Chest X-ray:
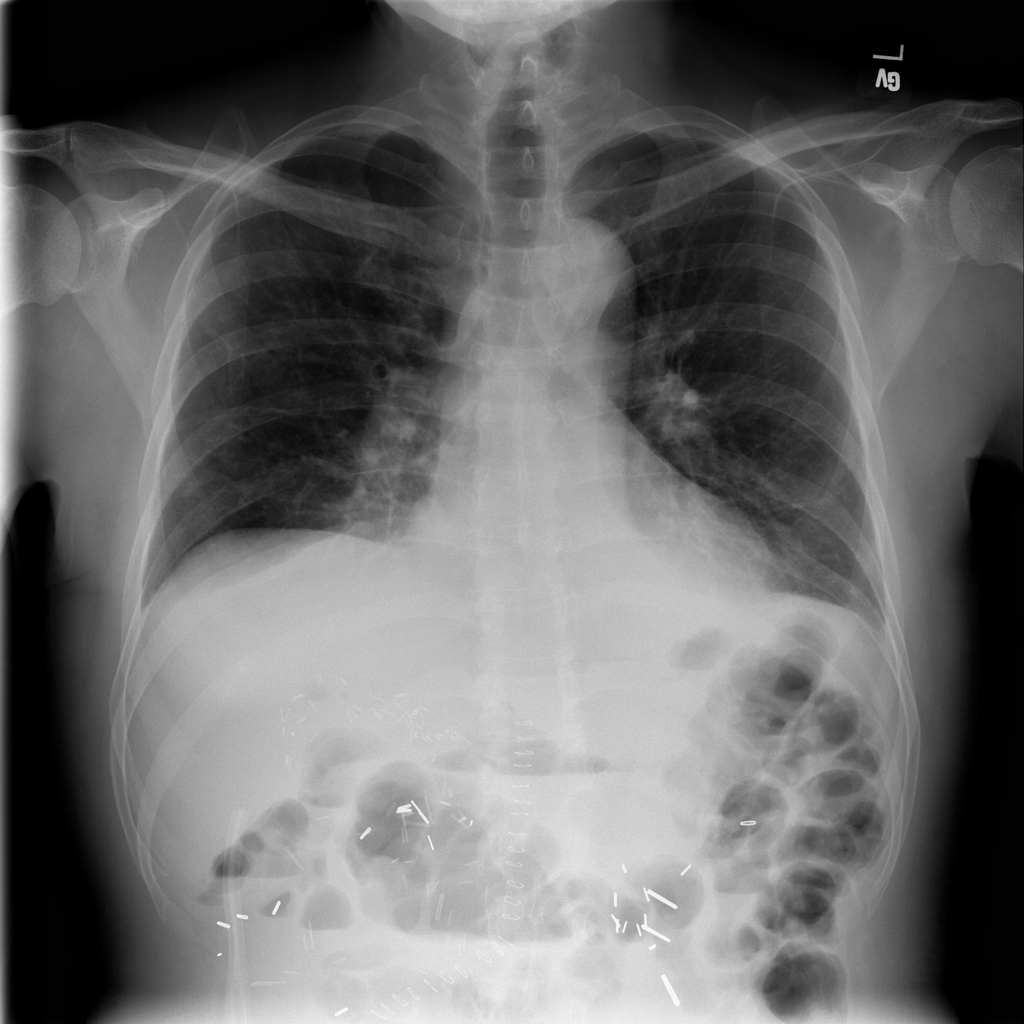
Findings: Consolidation, Fibrosis, Effusion
No abnormal finding: no